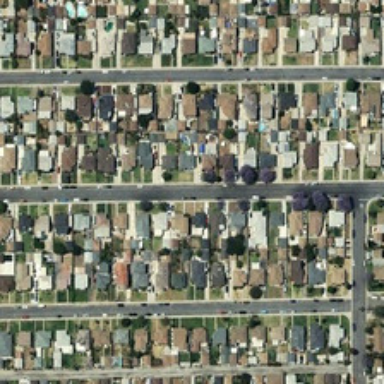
A very dense residential area .